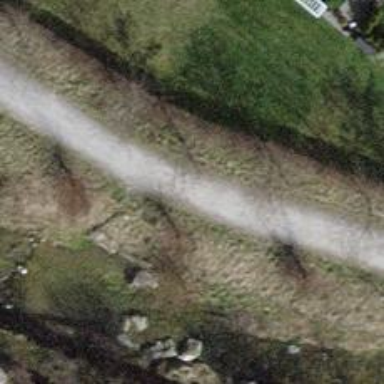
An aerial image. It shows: Pebblestone path.